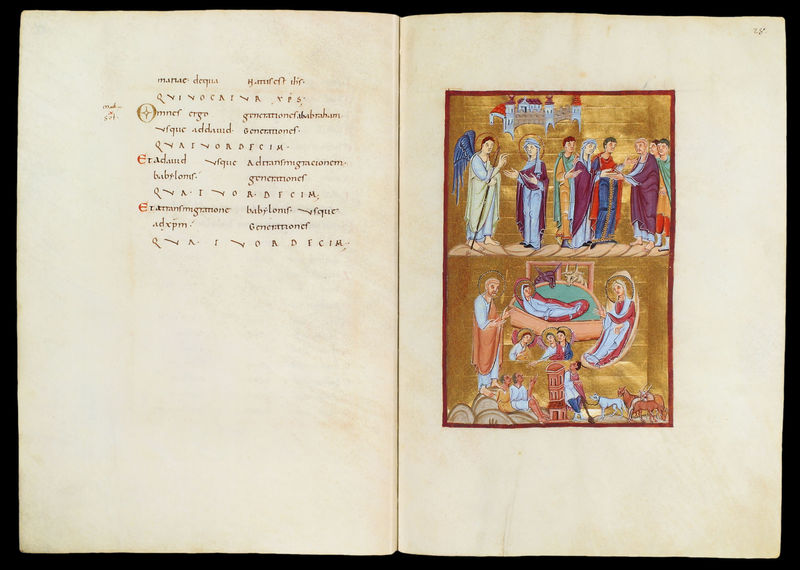
Titel: Evangeliar Ottos III.
Institution: München, Bayerische Staatsbibliothek
Schlagwörter: blau, blätter, flügel, gott, umhang, weiß, wolken, frauen, grün, stadt, bunt, fenster, kleid, männer, schwarz, zeichnung, gebäude, hund, rot, schloss, tiere, beige, malerei, bibel, bild, häuser, hügel, kirche, gold, mantel, stehend, kind, esel, turm, engel, hellblau, schrift, papier, berge, dächer, lila, kuh, rind, inschrift, zinnen, schaf, buch, burg, text, buchseite, heiligenschein, seiten, christus, grab, jesus, pfer, reise, stall, graben, heilige, maria, buchseiten, madonna, schafe, ochse, stier, typografie, ikone, josef, joseph, verkündigung, geburt, krippe, wiege, ziegen, weihnachten, ochs, schwrz, apostel, buchmalerei, verkündung, evangelisten, evangeliar, majuskeln, betlehem, goot, babilon, heiliengschein